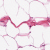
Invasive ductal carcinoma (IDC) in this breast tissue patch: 0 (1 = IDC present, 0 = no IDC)